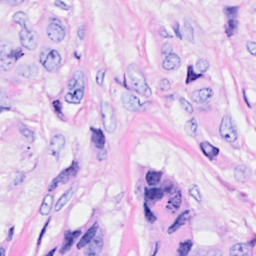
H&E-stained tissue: Breast